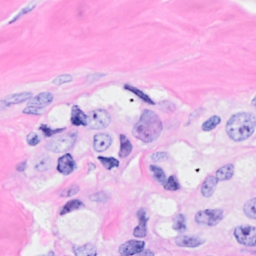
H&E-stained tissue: Breast